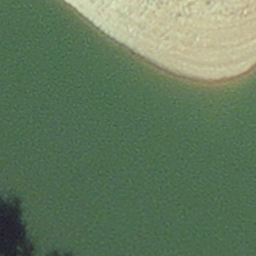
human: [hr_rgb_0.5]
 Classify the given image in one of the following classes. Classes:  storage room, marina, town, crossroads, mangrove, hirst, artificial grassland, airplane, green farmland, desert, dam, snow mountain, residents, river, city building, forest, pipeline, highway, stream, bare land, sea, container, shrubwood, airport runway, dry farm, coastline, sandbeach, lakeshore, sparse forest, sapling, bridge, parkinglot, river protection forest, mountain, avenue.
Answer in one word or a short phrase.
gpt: hirst